Question: I'm trying to make a page with divs that you can move..
And now to my problem:
Everytime i move a div i get this error
'''
TypeError: $(...).data(...) is undefined
var o = $(this).data("ui-draggable").options;
'''
Here's a picture of my boxes:

As you can see the green boxes floats to the left, the first time i'm going to move it..
Why is that? Can i change that so it doesn't move that much?
Here is my code right now:
<URL>
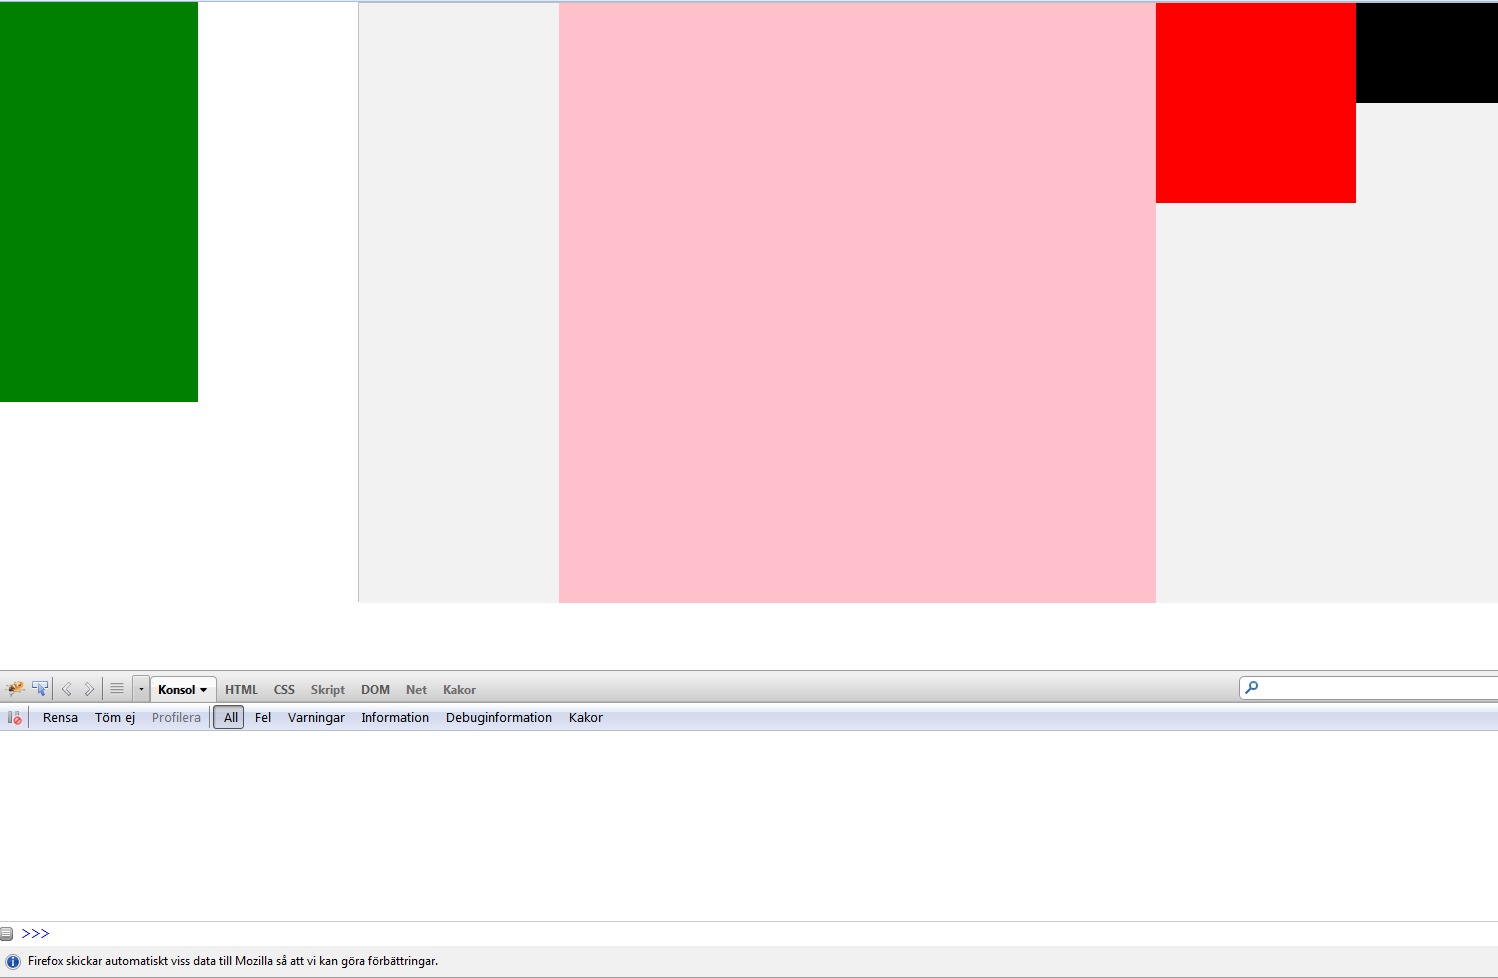
Answer: Why are you setting both sortable and draggable?
You can use only 'sortable' with 'connectWith'.
Code:
'''
$(document).ready(function () {
$('.Sortable').sortable({
connectWith: '.Sortable'
});
});
'''
Demo: <URL>